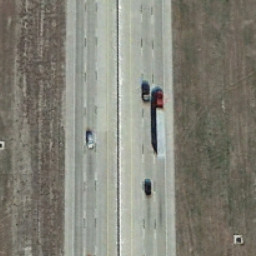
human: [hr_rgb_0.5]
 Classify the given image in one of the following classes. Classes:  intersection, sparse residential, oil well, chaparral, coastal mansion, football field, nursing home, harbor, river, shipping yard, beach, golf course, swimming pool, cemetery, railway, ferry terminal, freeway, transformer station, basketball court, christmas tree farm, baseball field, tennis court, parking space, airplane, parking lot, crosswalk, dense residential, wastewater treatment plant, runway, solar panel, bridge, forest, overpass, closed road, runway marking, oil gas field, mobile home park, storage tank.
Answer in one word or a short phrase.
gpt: freeway